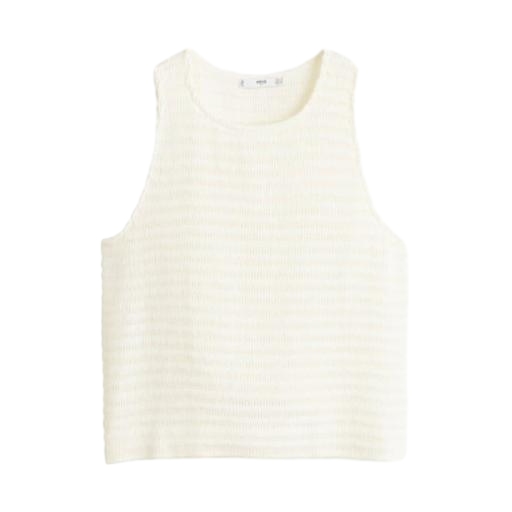
light colored striped tank top, off white tank top, rib stripe tank, white background